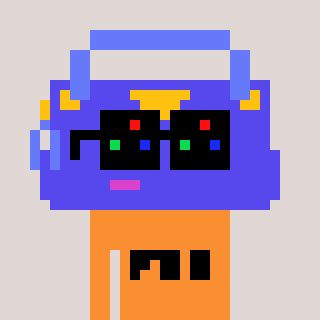
a pixel art character with square black sunglasses, a bag-shaped head and a orange-colored body on a warm background